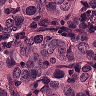
Metastatic tissue present: yes